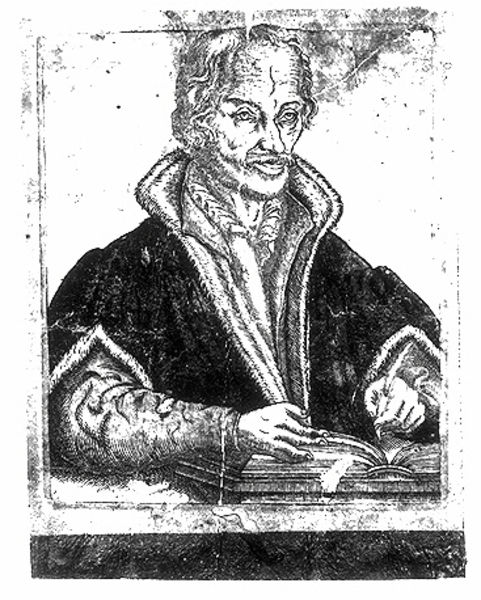
Titel: Bildnis des Philipp Melanchthon
Künstler: Balthasar Jenichen
Institution: (Seriendruck)
Schlagwörter: feder, hand, mann, umhang, weiß, grau, haar, schwarz, bart, hemd, augen, bibel, gesicht, kleidung, kragen, mensch, pelz, ärmel, bildnis, hände, portrait, porträt, figur, haare, kutte, mantel, locken, holzschnitt, grafik, graphik, schnurbart, lesen, robe, edel, rüschen, offen, buch, druck, lithographie, schwarz weiß, stich, schriftsteller, autor, kiel, talar, schreiben, wams, luther, gelehrter, kupferstich, flugblatt, federkiel, schwrz, philipp, melanchthon, reformator, matel, philipp melanchton, porträt mann, schwarzerdt, gichtfinger